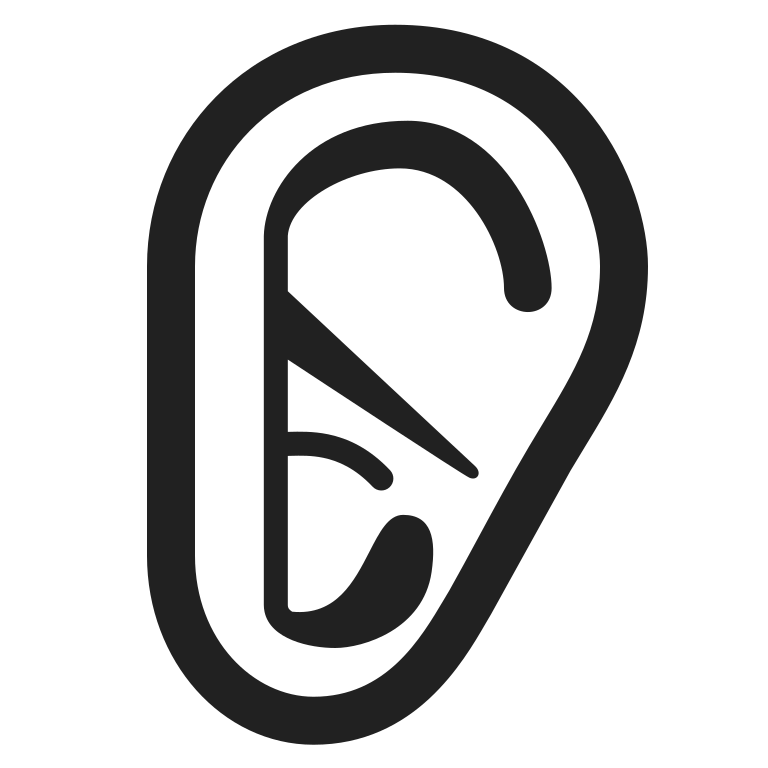
ear high contrast default